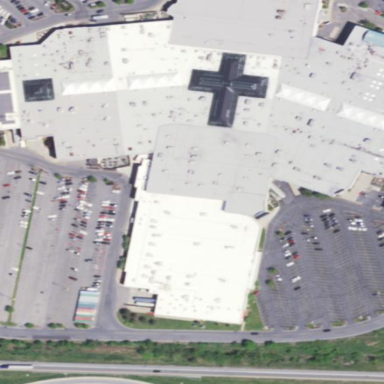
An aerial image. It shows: Retail building that is part of mall.